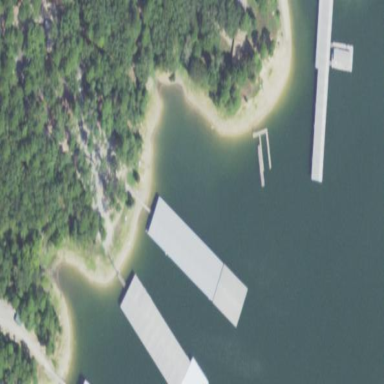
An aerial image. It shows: Building dedicated for boat storage.